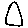
Label: triangle